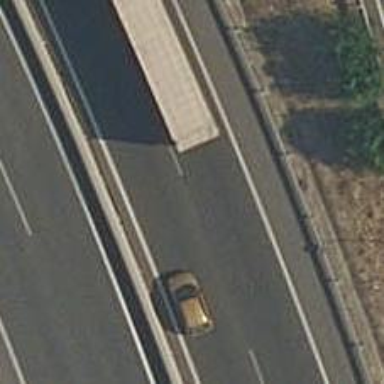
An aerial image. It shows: Motorway.